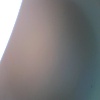
Label: sunburn